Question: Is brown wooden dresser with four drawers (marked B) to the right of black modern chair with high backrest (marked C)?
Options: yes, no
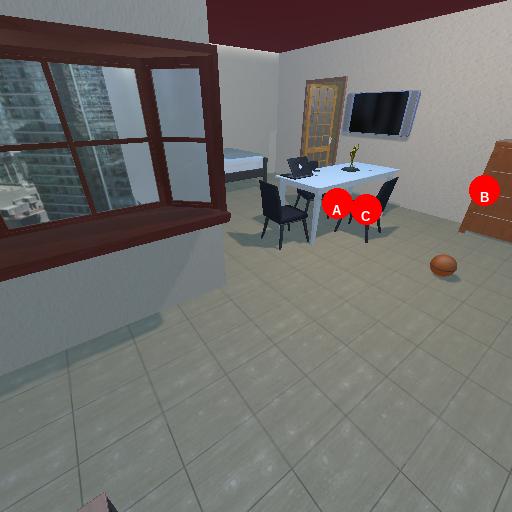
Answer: yes